RGB frame:
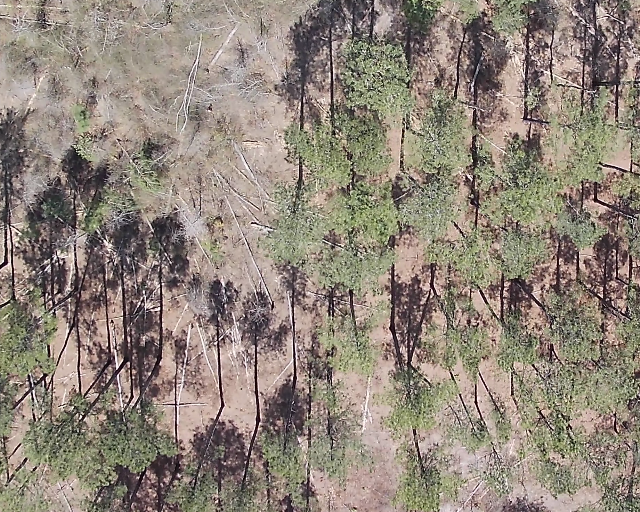
Thermal frame:
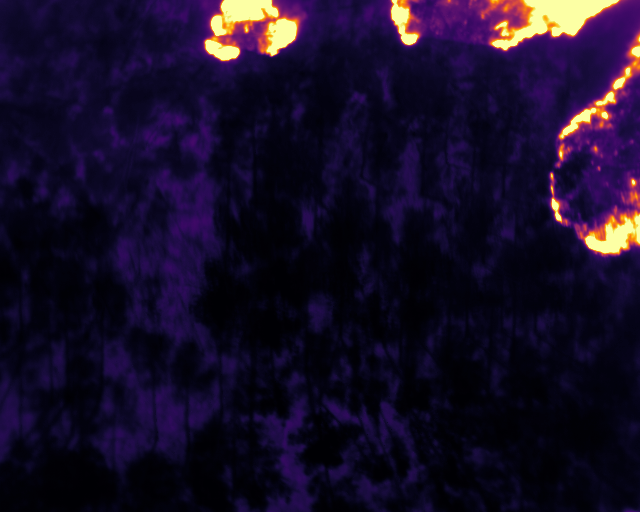
Captured: 2026-02-27 02:37:00
Pixels at or above 80 °C: 16269 (fraction of frame: 0.04965)